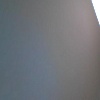
Label: space